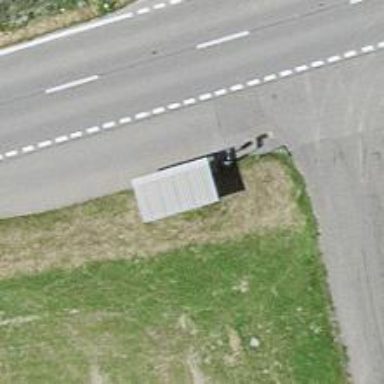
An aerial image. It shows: Bus stop with shelter.